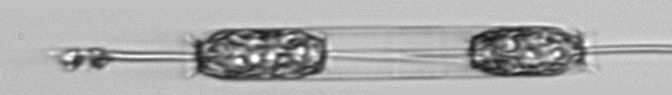
Label: Ditylum_brightwellii